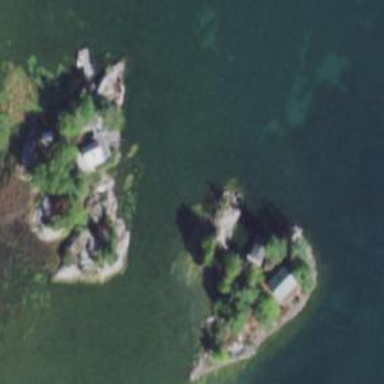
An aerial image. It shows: Islet.